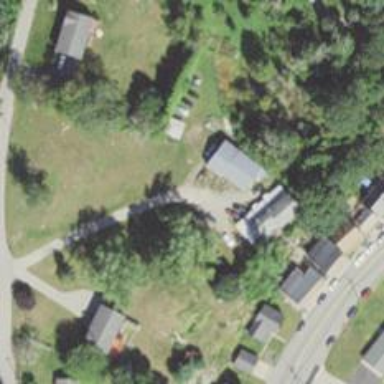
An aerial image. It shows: Residential driveway.